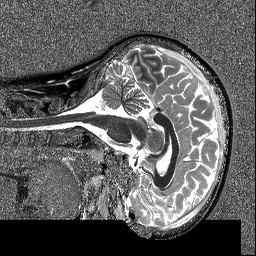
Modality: T1map
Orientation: sagittal
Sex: female